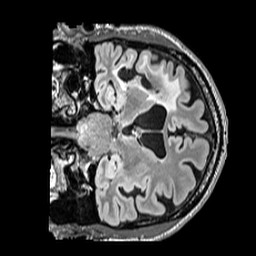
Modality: FLAIR
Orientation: coronal
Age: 56
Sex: male
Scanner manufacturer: siemens
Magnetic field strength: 3 T
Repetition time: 5 s
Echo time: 0.387 s